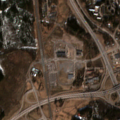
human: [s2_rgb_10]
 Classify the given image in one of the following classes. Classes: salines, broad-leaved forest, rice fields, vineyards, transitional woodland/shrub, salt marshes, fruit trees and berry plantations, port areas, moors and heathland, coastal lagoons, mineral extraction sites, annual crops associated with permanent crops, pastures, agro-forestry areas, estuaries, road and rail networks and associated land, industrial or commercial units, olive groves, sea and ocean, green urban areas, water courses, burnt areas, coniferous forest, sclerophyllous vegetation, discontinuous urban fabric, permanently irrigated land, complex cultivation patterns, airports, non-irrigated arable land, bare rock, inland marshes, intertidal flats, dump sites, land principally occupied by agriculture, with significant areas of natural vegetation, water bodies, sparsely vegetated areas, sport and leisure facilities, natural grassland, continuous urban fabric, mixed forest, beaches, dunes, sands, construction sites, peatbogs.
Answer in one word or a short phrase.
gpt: discontinuous urban fabric, industrial or commercial units, road and rail networks and associated land, construction sites, land principally occupied by agriculture, with significant areas of natural vegetation, broad-leaved forest, mixed forest